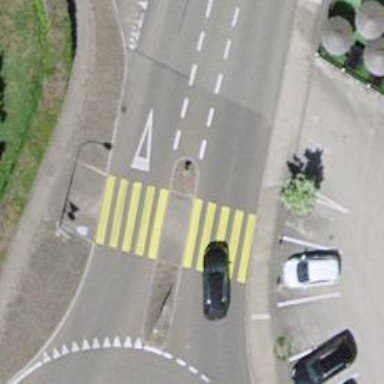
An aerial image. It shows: Zebra crossing with pedestrian island.